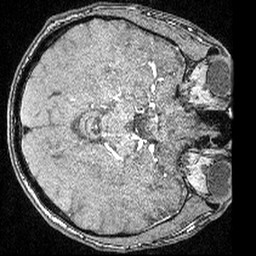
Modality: angio
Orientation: axial
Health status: ill
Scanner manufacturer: siemens
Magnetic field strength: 3 T
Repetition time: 0.022 s
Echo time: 0.00395 s